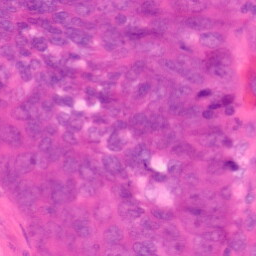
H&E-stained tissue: Colon